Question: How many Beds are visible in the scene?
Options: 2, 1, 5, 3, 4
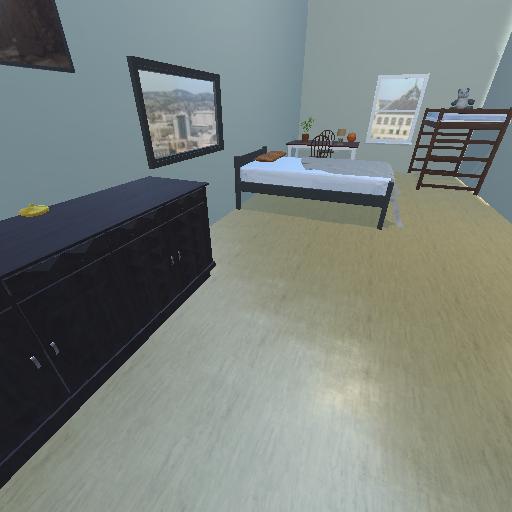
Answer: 2